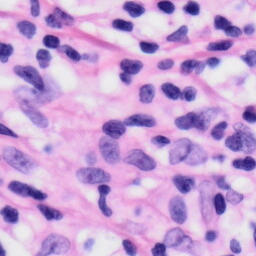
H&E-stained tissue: Skin